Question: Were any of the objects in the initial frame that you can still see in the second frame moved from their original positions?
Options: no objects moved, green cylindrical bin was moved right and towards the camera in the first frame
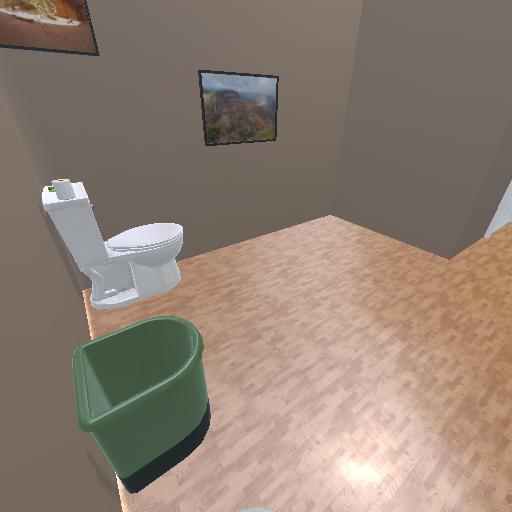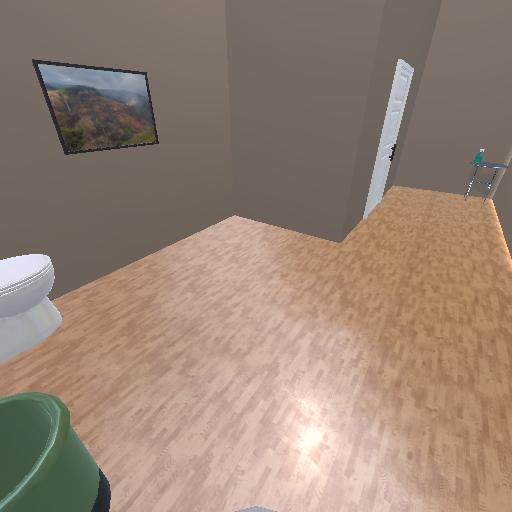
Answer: no objects moved